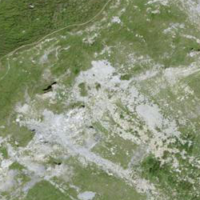
EUNIS habitat code: 26
Species observed at this site:
Dryas octopetala